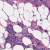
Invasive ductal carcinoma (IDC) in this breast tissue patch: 1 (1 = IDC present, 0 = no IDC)